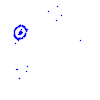
Particle: proton